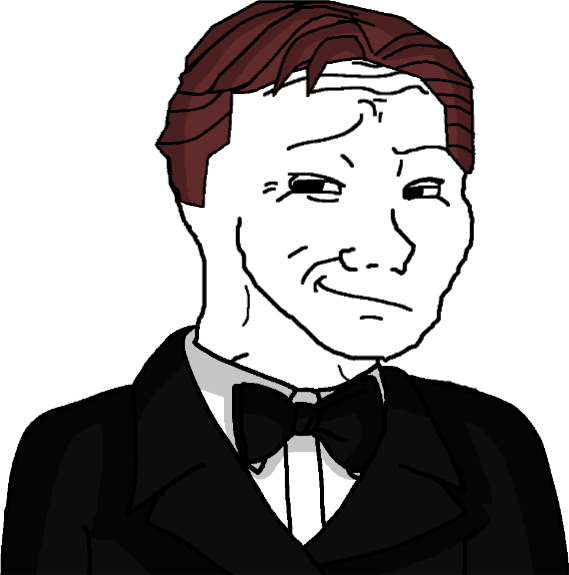
Label: 5_Smugjak